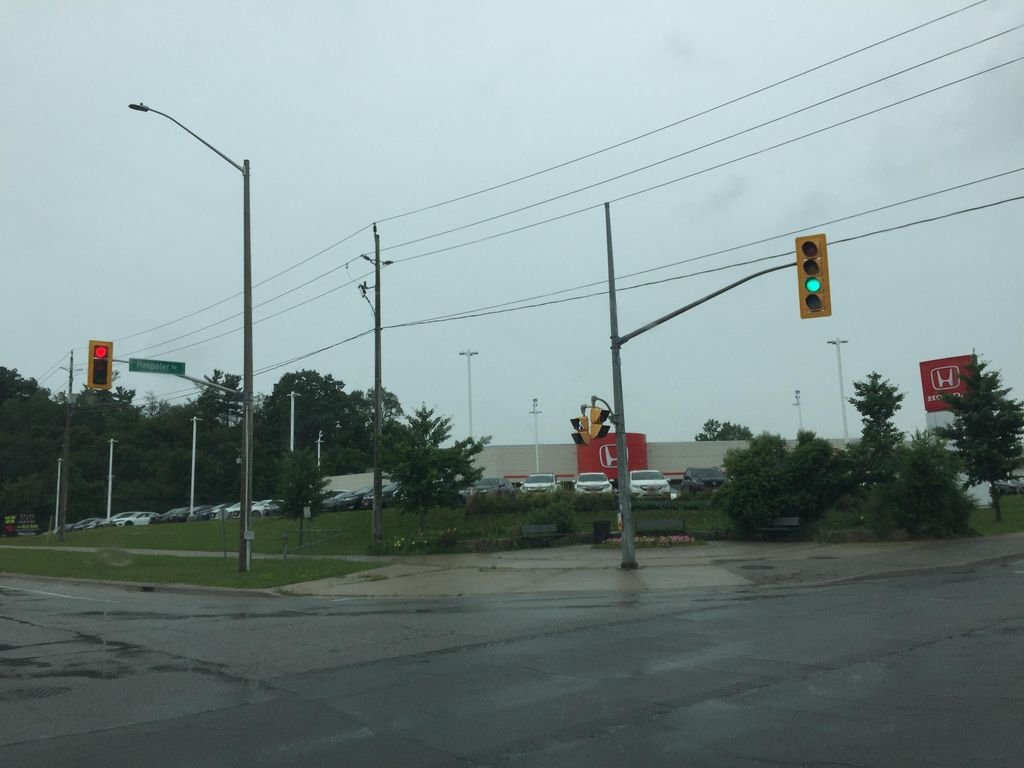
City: kitchener-waterloo